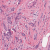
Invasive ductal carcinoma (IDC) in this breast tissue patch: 1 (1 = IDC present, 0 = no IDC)